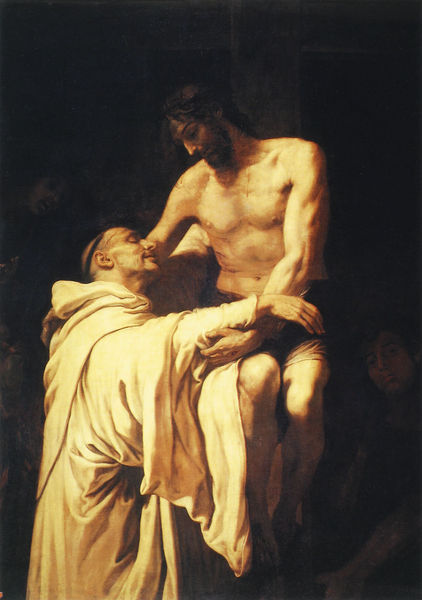
Titel: Christus umarmt den hl. Bernhard
Künstler: Francisco Ribalta
Institution: Madrid, Museo del Prado
Schlagwörter: akt, dunkel, gemälde, lendenschurz, mann, nackt, wunde, hell, hintergrund, licht, männer, ölbild, blick, tuch, beige, hochformat, bart, falten, inkarnat, tot, kutte, umarmung, muskeln, zwei personen, freude, kreuz, habit, christus, jesus, kreuzigung, narbe, stigmata, leiden, mönch, franziskus, heiliger, jünger, demut, verzückung, kapuze, franziskaner, tonsur, halbschatten, kruez, helfer, heilen, heiler, chistus, schwazr, ordensbruder, annahme, erfüllung